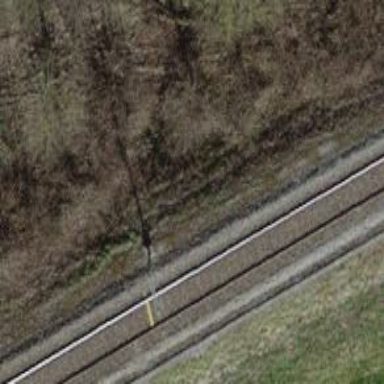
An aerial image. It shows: Single-track electrified railway with contact line.